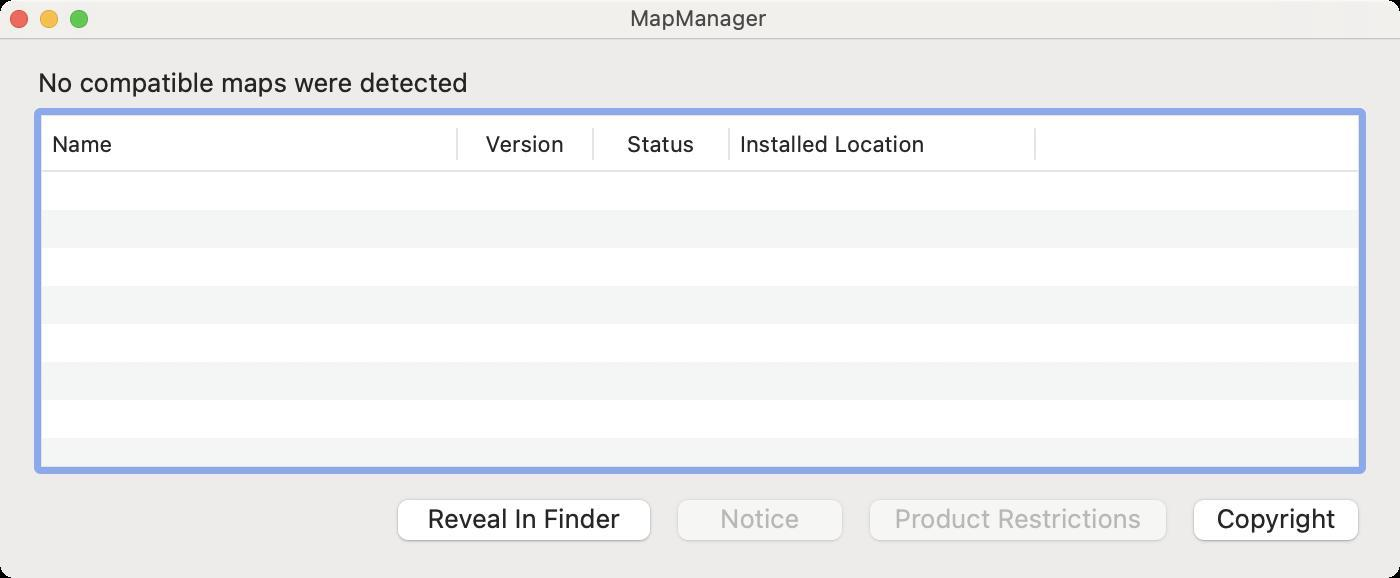
Accessibility tree:
{"name": "MapManager", "role": "AXWindow", "description": null, "role_description": "floating window", "value": null, "position": "490.00;486.00", "size": "700;289", "children": [{"name": null, "role": "AXScrollArea", "description": null, "role_description": "scroll area", "value": null, "position": "20.00;57.00", "size": "660;177", "children": [{"name": null, "role": "AXTable", "description": null, "role_description": "table", "value": null, "position": "21.00;86.00", "size": "658;147", "children": [{"name": null, "role": "AXColumn", "description": null, "role_description": "column", "value": null, "position": "21.00;86.00", "size": "208;147", "children": []}, {"name": null, "role": "AXColumn", "description": null, "role_description": "column", "value": null, "position": "229.00;86.00", "size": "68;147", "children": []}, {"name": null, "role": "AXColumn", "description": null, "role_description": "column", "value": null, "position": "297.00;86.00", "size": "68;147", "children": []}, {"name": null, "role": "AXColumn", "description": null, "role_description": "column", "value": null, "position": "365.00;86.00", "size": "153;147", "children": []}, {"name": null, "role": "AXGroup", "description": null, "role_description": "group", "value": null, "position": "21.00;58.00", "size": "658;28", "children": [{"name": "Name", "role": "AXButton", "description": null, "role_description": "sort button", "value": null, "position": "21.00;58.00", "size": "208;28", "children": []}, {"name": "Version", "role": "AXButton", "description": null, "role_description": "sort button", "value": null, "position": "229.00;58.00", "size": "68;28", "children": []}, {"name": "Status", "role": "AXButton", "description": null, "role_description": "sort button", "value": null, "position": "297.00;58.00", "size": "68;28", "children": []}, {"name": "Installed_Location", "role": "AXButton", "description": null, "role_description": "sort button", "value": null, "position": "365.00;58.00", "size": "153;28", "children": []}]}]}, {"name": null, "role": "AXScrollBar", "description": null, "role_description": "scroll bar", "value": 0.0, "position": "21.00;217.00", "size": "658;16", "children": []}, {"name": null, "role": "AXScrollBar", "description": null, "role_description": "scroll bar", "value": 1.0, "position": "663.00;86.00", "size": "16;147", "children": []}]}, {"name": "Copyright", "role": "AXButton", "description": null, "role_description": "button", "value": null, "position": "590.00;245.00", "size": "96;32", "children": []}, {"name": "Notice", "role": "AXButton", "description": null, "role_description": "button", "value": null, "position": "332.00;245.00", "size": "96;32", "children": []}, {"name": "Reveal_In_Finder", "role": "AXButton", "description": null, "role_description": "button", "value": null, "position": "192.00;245.00", "size": "140;32", "children": []}, {"name": null, "role": "AXStaticText", "description": null, "role_description": "text", "value": "No compatible maps were detected", "position": "17.00;32.00", "size": "512;17", "children": []}, {"name": "Product_Restrictions", "role": "AXButton", "description": null, "role_description": "button", "value": null, "position": "428.00;245.00", "size": "162;32", "children": []}, {"name": null, "role": "AXButton", "description": null, "role_description": "close button", "value": null, "position": "3.00;5.00", "size": "13;9", "children": []}, {"name": null, "role": "AXButton", "description": null, "role_description": "zoom button", "value": null, "position": "33.00;5.00", "size": "13;9", "children": [{"name": null, "role": "AXGroup", "description": null, "role_description": "group", "value": null, "position": "33.00;5.00", "size": "13;9", "children": []}]}, {"name": null, "role": "AXButton", "description": null, "role_description": "minimize button", "value": null, "position": "18.00;5.00", "size": "13;9", "children": []}, {"name": null, "role": "AXStaticText", "description": null, "role_description": "text", "value": "MapManager", "position": "313.00;2.00", "size": "73;14", "children": []}]}